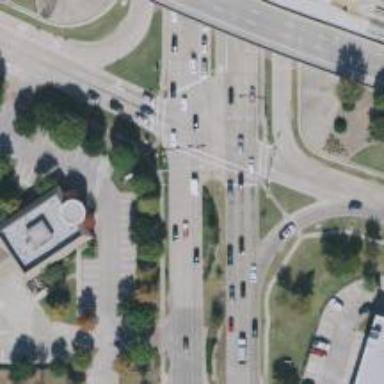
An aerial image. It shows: Secondary road with separate sidewalk. There is also frontage road.